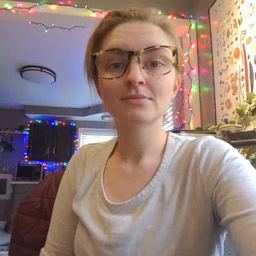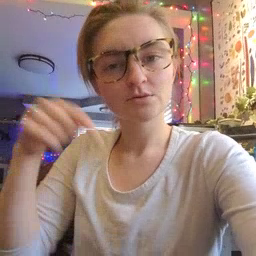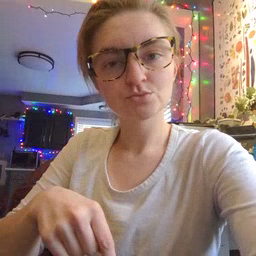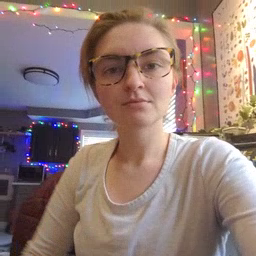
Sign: down